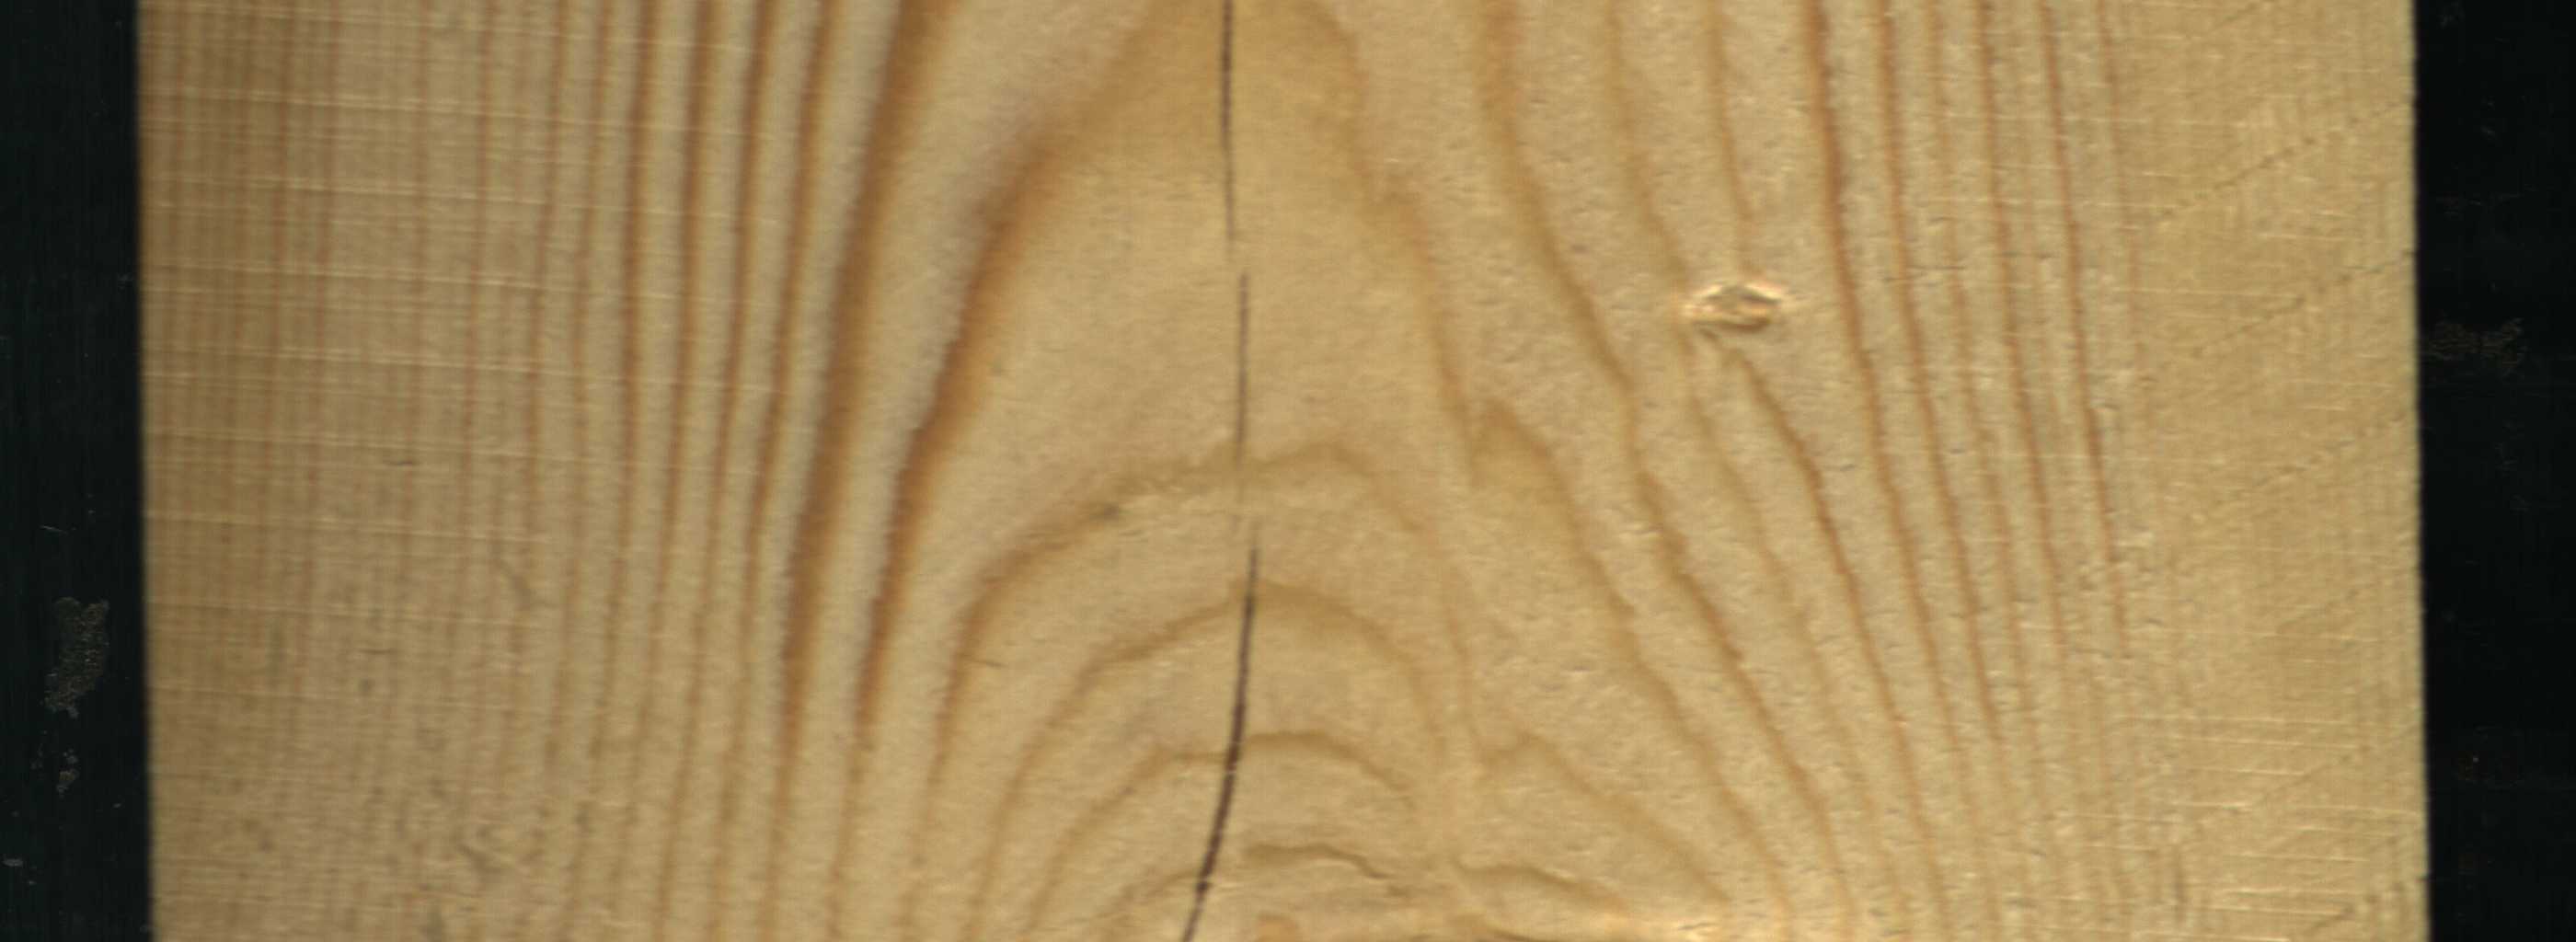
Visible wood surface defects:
Crack
Crack